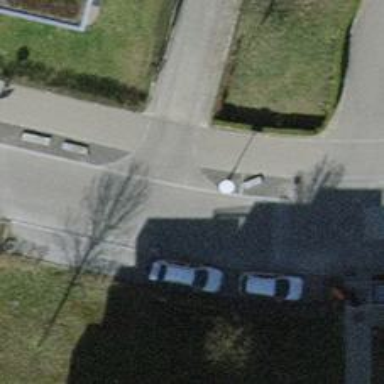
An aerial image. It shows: Service road with concrete surface.